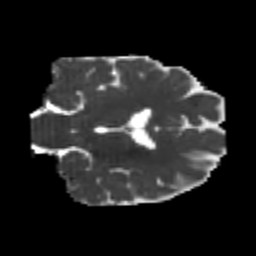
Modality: MD
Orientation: coronal
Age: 23
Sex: male
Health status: healthy
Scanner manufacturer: philips
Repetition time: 7.386 s
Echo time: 0.08599 s